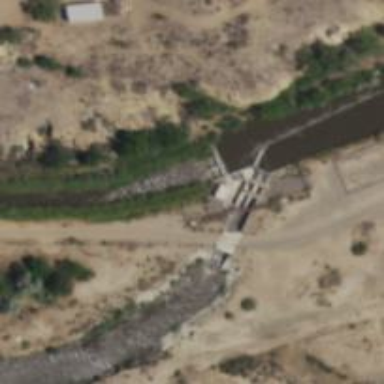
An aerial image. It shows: Weir in waterway.